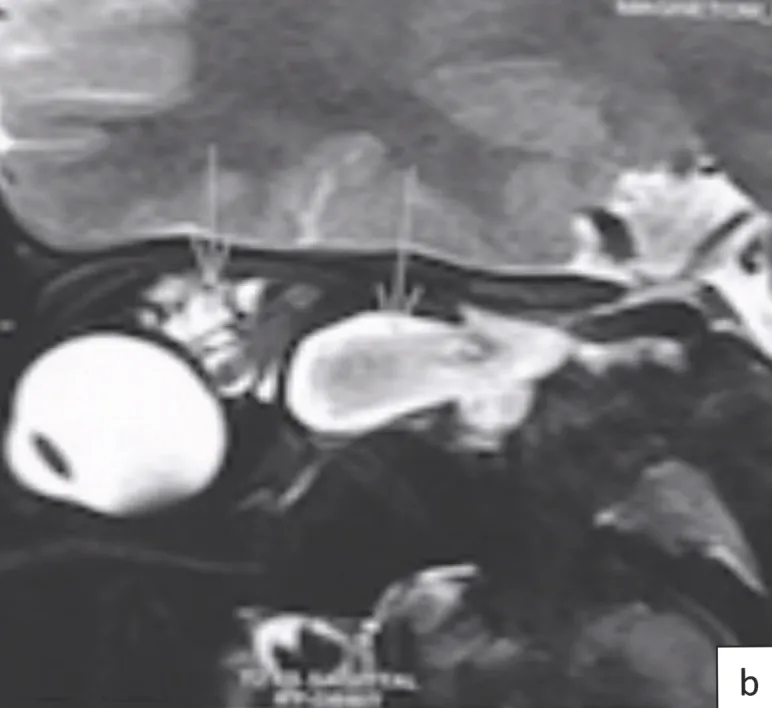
MRI orbit sagittal view showing cystic component of lymphangioma above and below the optic nerve.
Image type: radiology (mri)